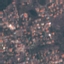
Land use / land cover: Residential